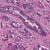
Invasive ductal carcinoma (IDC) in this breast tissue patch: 1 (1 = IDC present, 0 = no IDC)